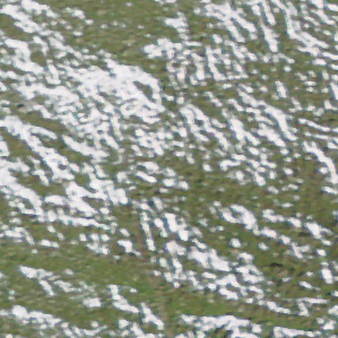
Label: other